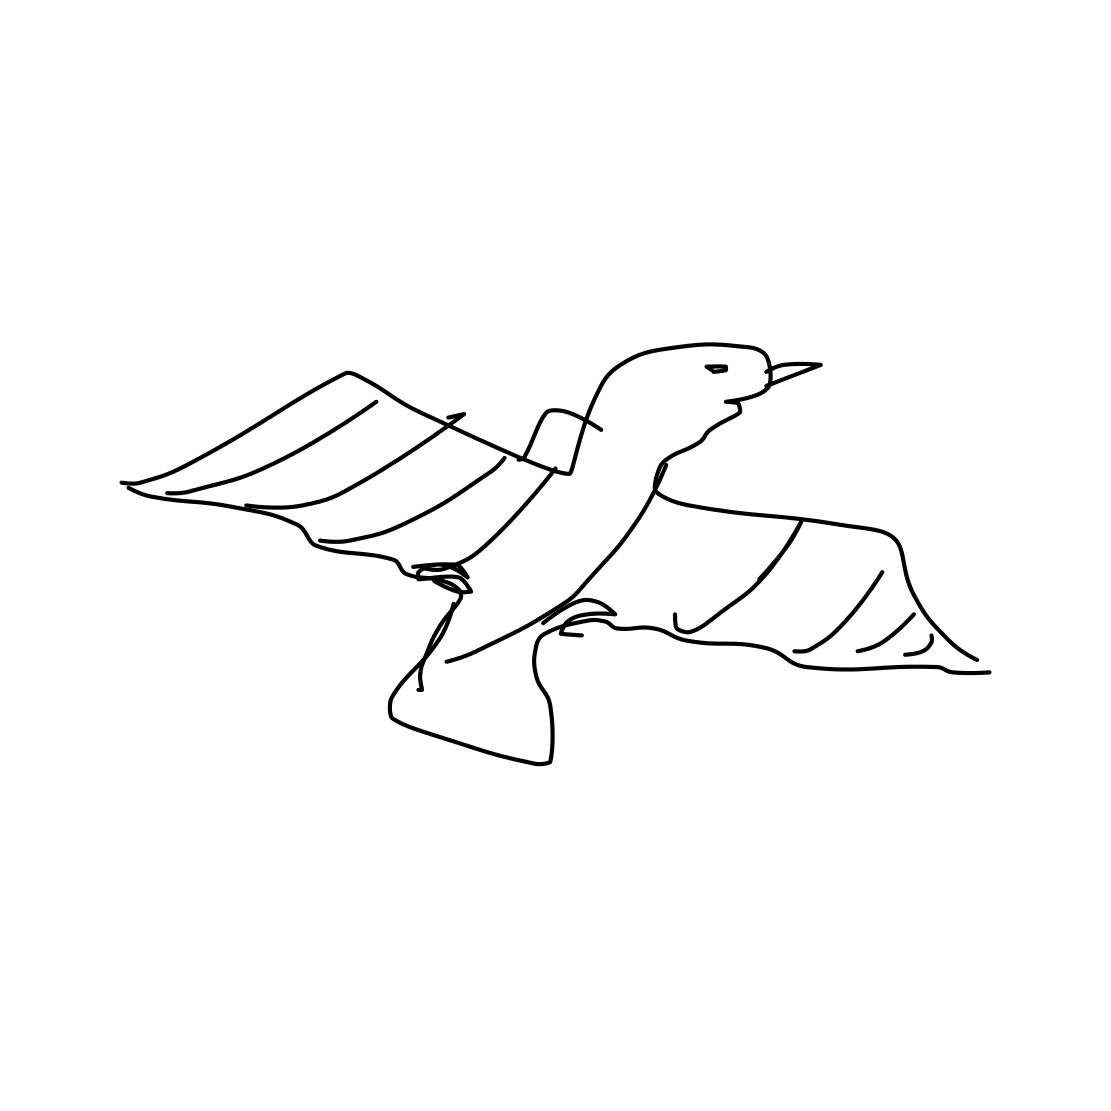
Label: flying bird